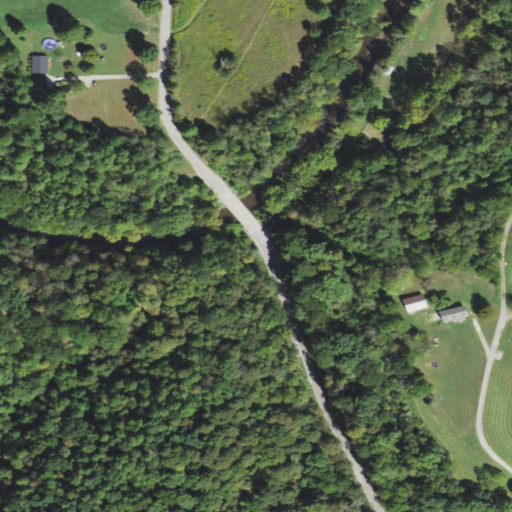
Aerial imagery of valley in Pennsylvania named Tomcat Hollow containing deciduous forest, open development, mixed forest, pasture, shrub, low intensity development, and medium intensity development